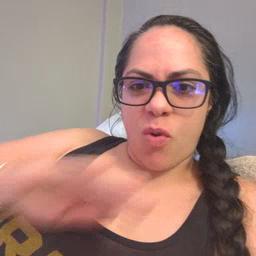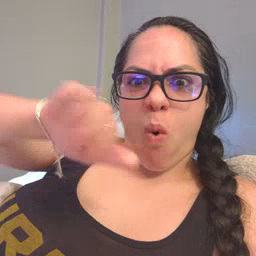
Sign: all